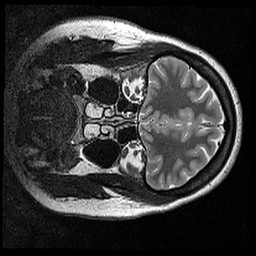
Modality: T2w
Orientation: coronal
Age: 35
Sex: female
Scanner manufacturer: siemens
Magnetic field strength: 3 T
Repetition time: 7 s
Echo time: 0.085 s